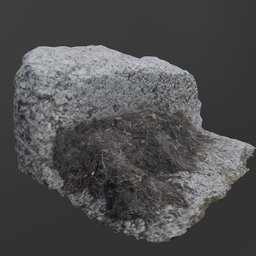
Label: architecture